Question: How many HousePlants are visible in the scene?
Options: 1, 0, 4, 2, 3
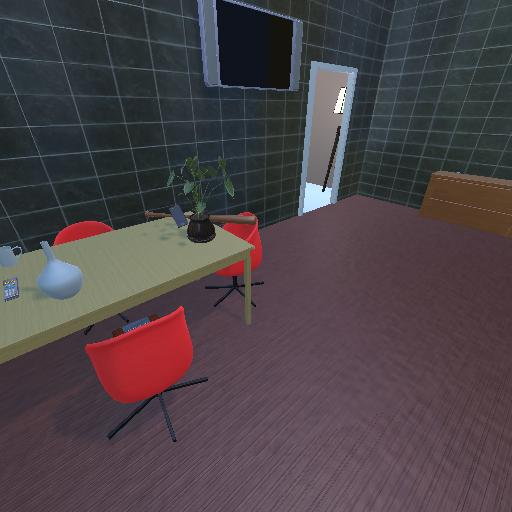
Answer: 1